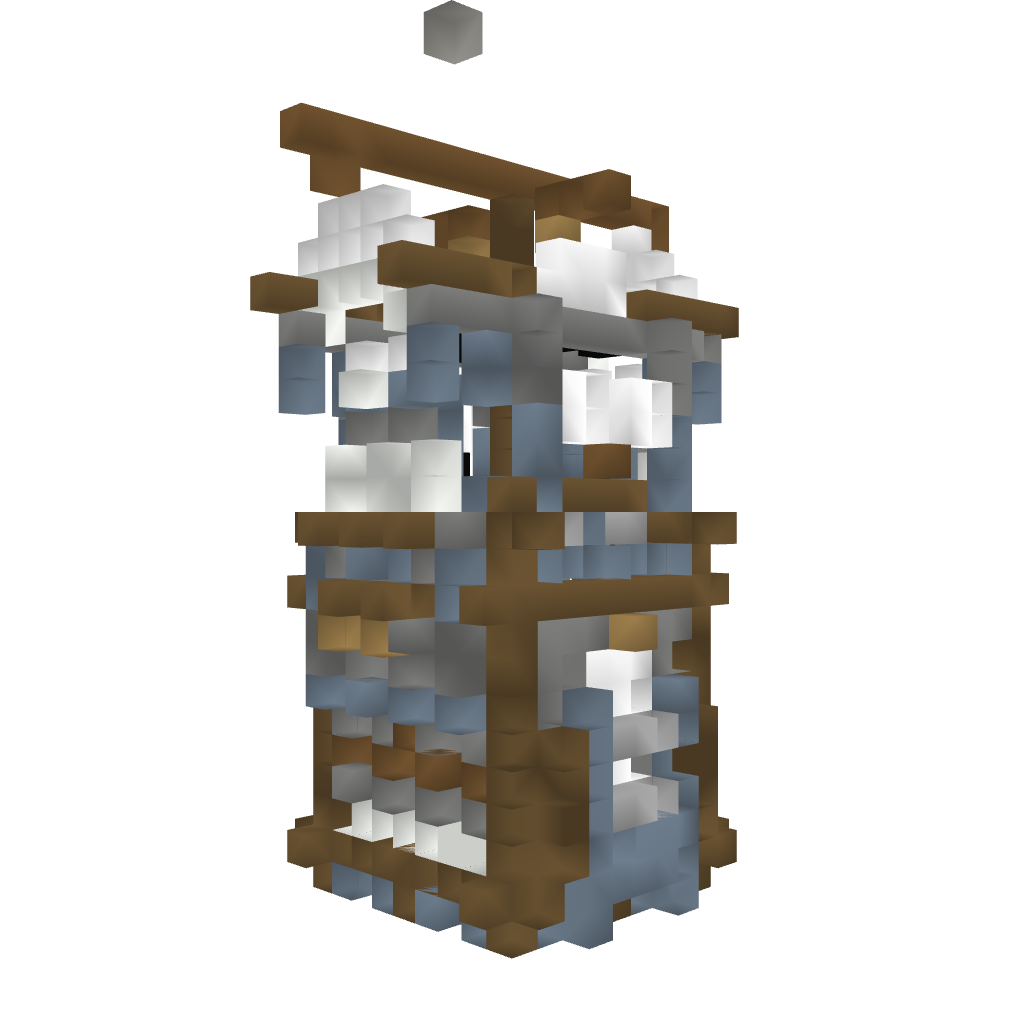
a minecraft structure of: Team New Genesis House1